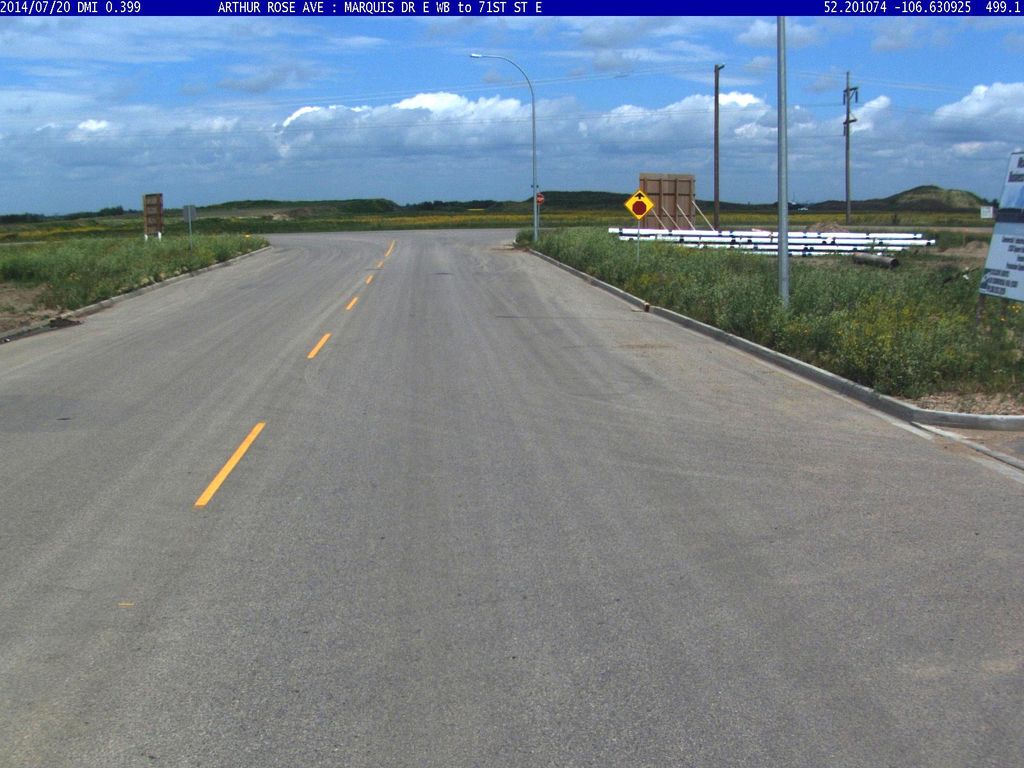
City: saskatoon